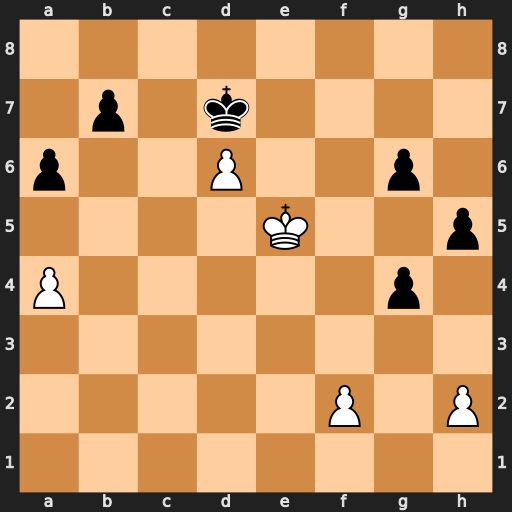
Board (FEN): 8/1p1k4/p2P2p1/4K2p/P5p1/8/5P1P/8
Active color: w
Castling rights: -
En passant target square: -
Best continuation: a5 g5 Kd5 h4 Ke5 Kc6 Ke6